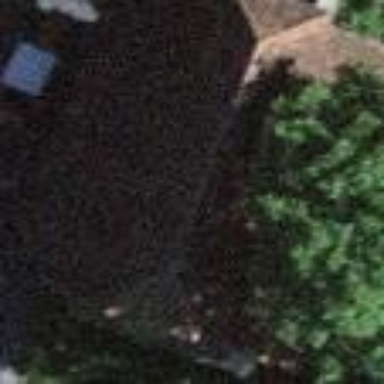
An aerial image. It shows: Rural barn.